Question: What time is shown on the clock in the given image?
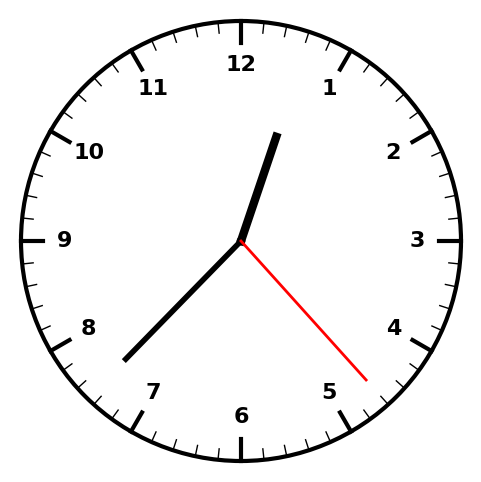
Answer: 12:37:23